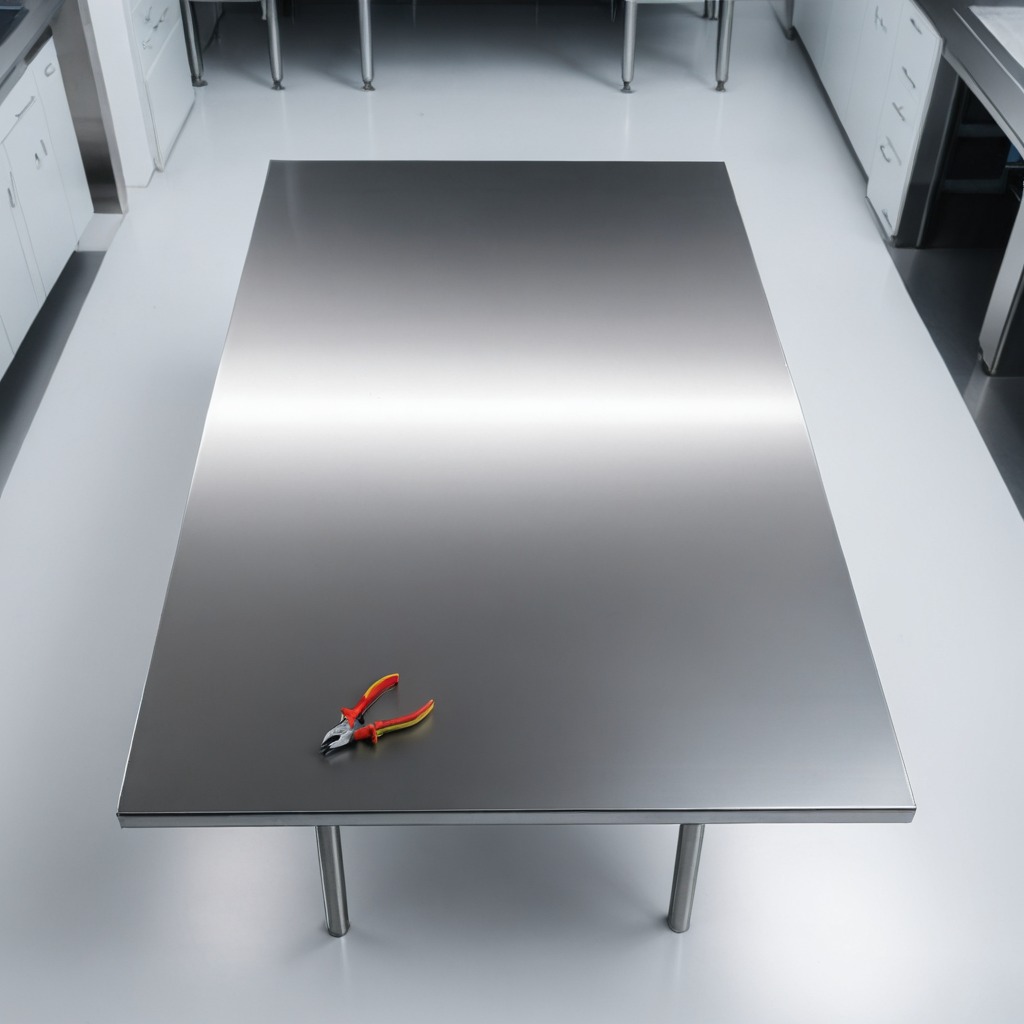
A plier is lying on a stainless steel table in a high-end prototyping lab.